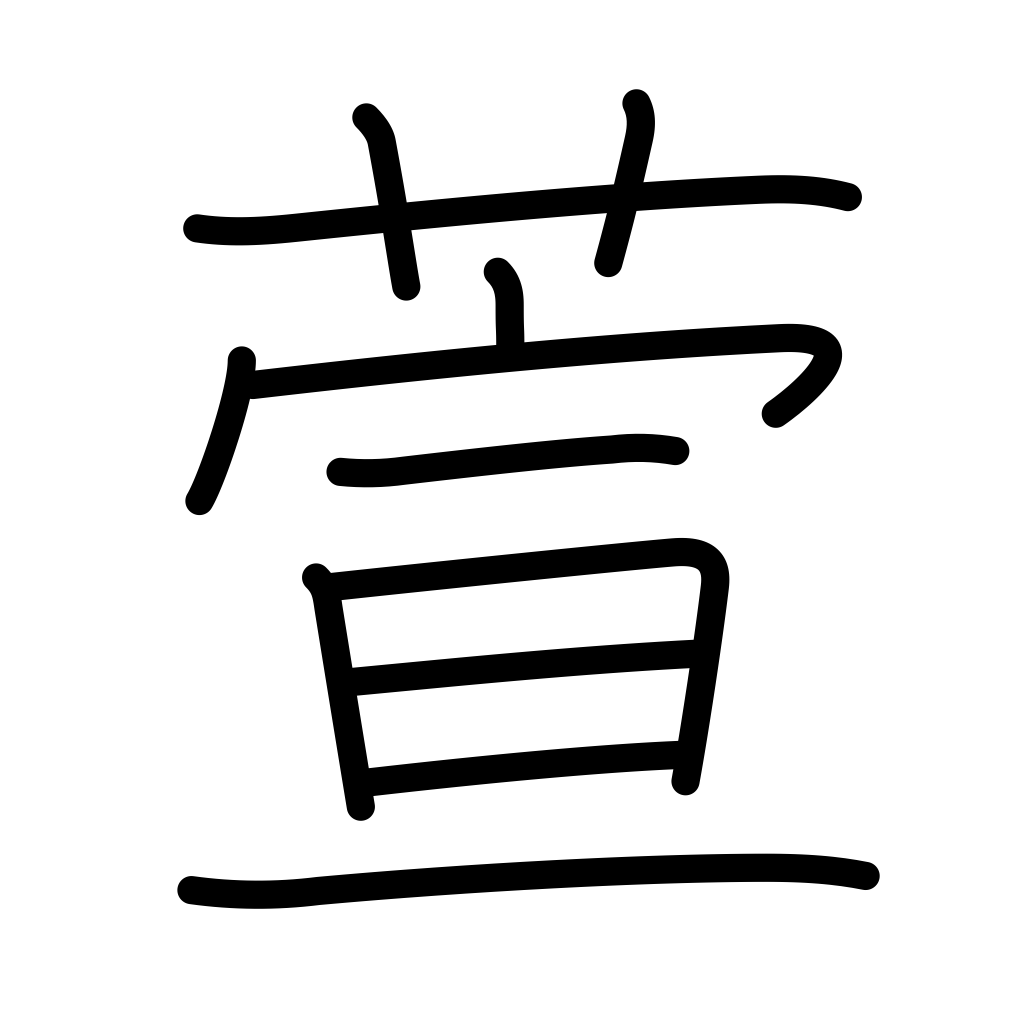
Meaning: miscanthus reed